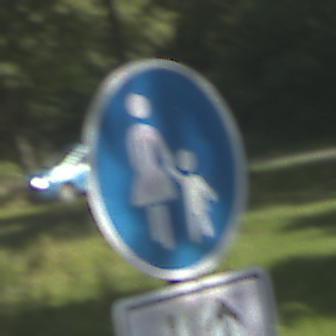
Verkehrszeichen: Gehweg
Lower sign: RichtungsangabeDurchPfeile8
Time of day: Midday
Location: Outdoor (RoadRail)
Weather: Clear
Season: NotSpecified
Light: Natural